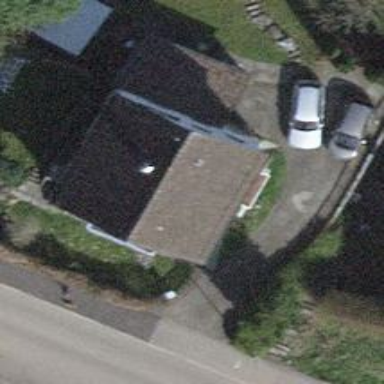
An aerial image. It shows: Detached building.